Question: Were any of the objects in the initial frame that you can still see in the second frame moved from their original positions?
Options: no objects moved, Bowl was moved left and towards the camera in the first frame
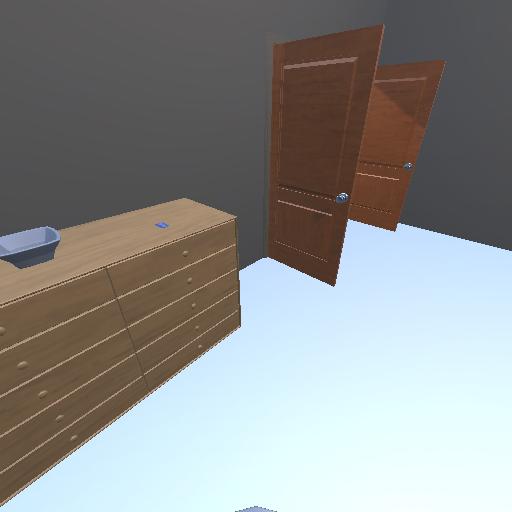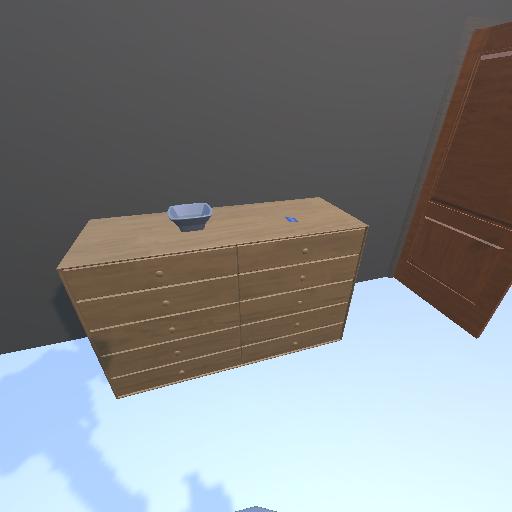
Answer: no objects moved